Question: In my sample app, I try to create 'Button' dynamically using the below code. Everything works fine, but once I set the background image to the button, what I notice is that the image becomes oval in shape. But in actual the image are circle in shape. Why this happens, is anything to do in my code? Help me to solve this.
'''
<?xml version="1.0" encoding="UTF-8"?>
<RelativeLayout xmlns:android="http://schemas.android.com/apk/res/android"
android:id="@+id/calendar_layout"
android:layout_width="fill_parent"
android:layout_height="fill_parent"
android:background="#ffffff"
android:orientation="vertical" >
<ViewFlipper
android:id="@+id/flipview"
android:layout_width="fill_parent"
android:layout_height="wrap_content"
android:background="#ffffff">
<LinearLayout
android:id="@+id/liVLayout"
android:layout_width="fill_parent"
android:layout_height="wrap_content"
android:gravity="center_vertical|center_horizontal"
android:orientation="vertical" >
</LinearLayout>
</ViewFlipper>
</RelativeLayout>
'''
'''
public class MainActivity extends Activity
{
private Button[][] m_pBtnDay;
@Override
protected void onCreate(Bundle savedInstanceState)
{
super.onCreate(savedInstanceState);
setContentView(R.layout.activity_main);
m_pBtnDay = new Button[6][7];
initDay();
}
public boolean initDay()
{
LinearLayout layoutVertical = (LinearLayout) findViewById(R.id.liVLayout);
LinearLayout rowLayout = null;
LayoutParams param = new LinearLayout.LayoutParams(LayoutParams.MATCH_PARENT, LayoutParams.WRAP_CONTENT, 1);
for (int i = 0; i<6; i++)
{
rowLayout = new LinearLayout(this);
rowLayout.setWeightSum(7);
layoutVertical.addView(rowLayout, param);
for(int j=0; j<7; j++)
{
m_pBtnDay[i][j] = new Button(this);
m_pBtnDay[i][j].setTextSize(15);
m_pBtnDay[i][j].setBackgroundResource(R.drawable.theme1_cal_button_selected);
rowLayout.addView(m_pBtnDay[i][j], param);
}
}
return true;
}
}
'''

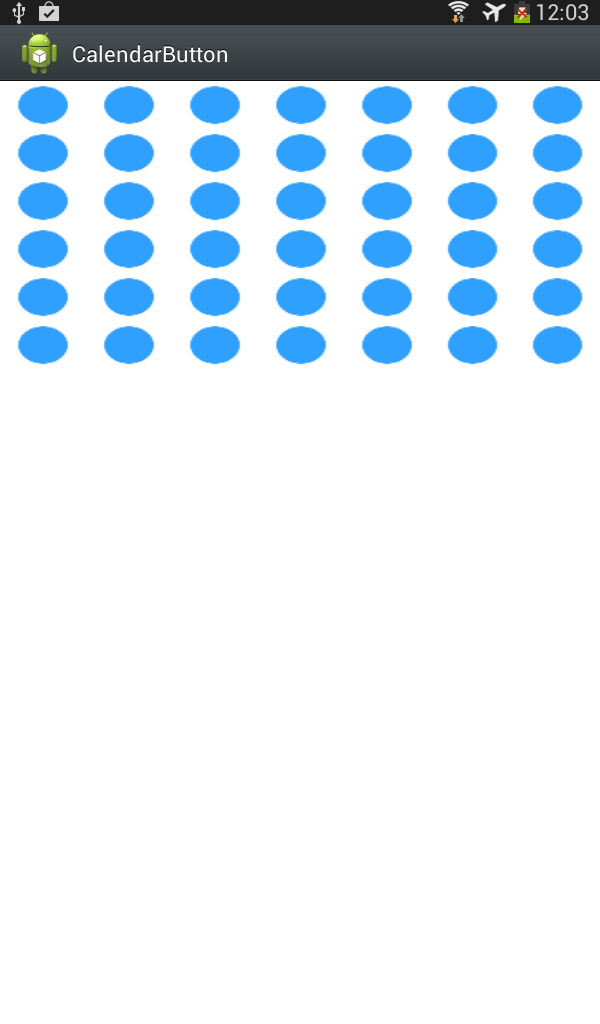
Answer: Solution for your problem is to use 'Bitmap' in drawable directory like following.
Create 'an xml bitamp' file, name it 'button_background.xml' in drawable directory and put following short of code.
'''
<?xml version="1.0" encoding="utf-8"?>
<bitmap xmlns:android="http://schemas.android.com/apk/res/android"
android:src="@drawable/ic_launcher"
android:tileMode="disabled" android:gravity="top" >
</bitmap>
'''
Replace 'ic_launcher' image with your one. Then instead of using your background image, use following code.
'''
<Button
android:id="@+id/buttonok"
android:layout_width="wrap_content"
android:layout_height="wrap_content"
android:background="@drawable/button_background"
android:text="your Text" />
'''
Bingo.. This will not stretch your image.